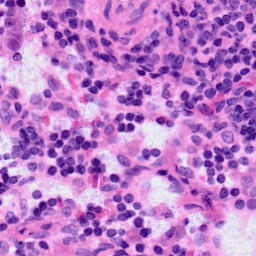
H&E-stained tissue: LymphNode